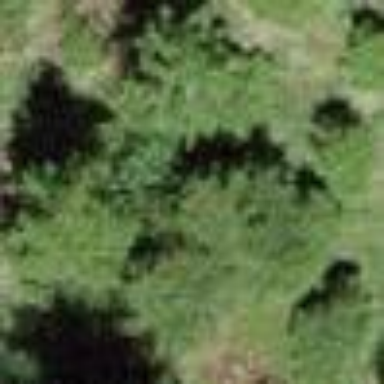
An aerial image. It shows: Beautiful woodland area.